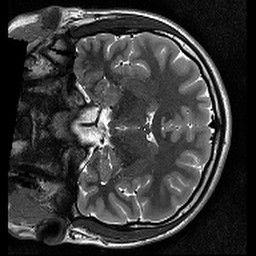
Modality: T2w
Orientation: coronal